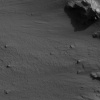
Atmospheric dust classification: not_dusty